Question: I just installed Zend to try. On startup it asked me to point out the workspace. I pointed it out to 'C:\xampp\htdocs'. Now i am trying to create a project and it asks me to add PHP Server. I never worked on any server except Xampp. But it doesn't show me Xampp Server. Tried
local ApacheHTTP server but i don't know what directory should i specify. Its not wokring on 'C:\xampp\apache'
I dont need Xampp if i have zendstudio ?
Also how can i add xampp in servers of Zend Studio

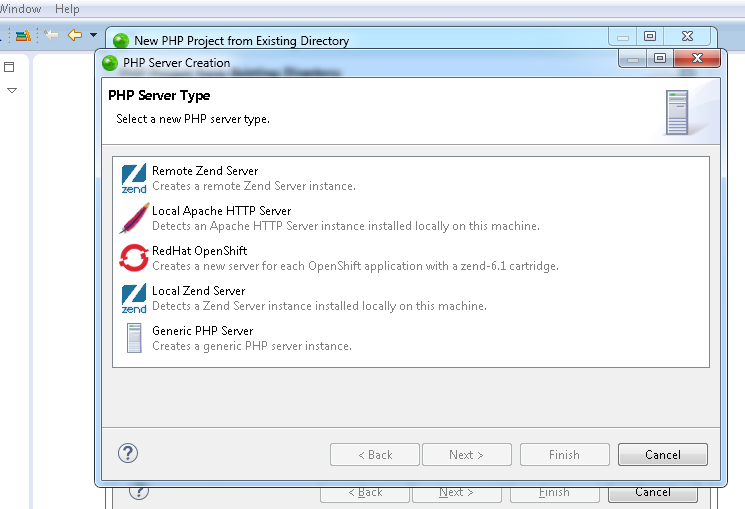
Answer: You just need to select "Local Apache HTTP Server" then point it to your "conf" folder.